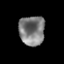
Tissue: prostate
Cell type: T cells
Senescence score: 0.2176
Nuclear area (px): 747
Mean DAPI intensity: 126.979